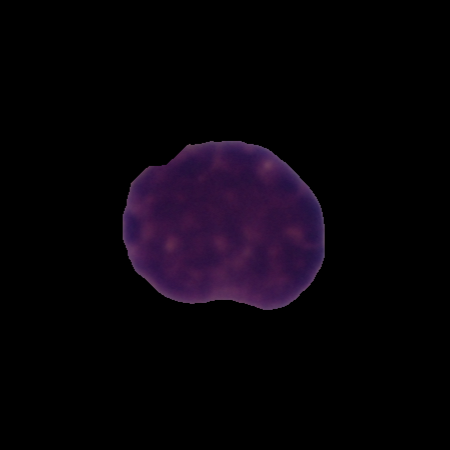
Label: healthy